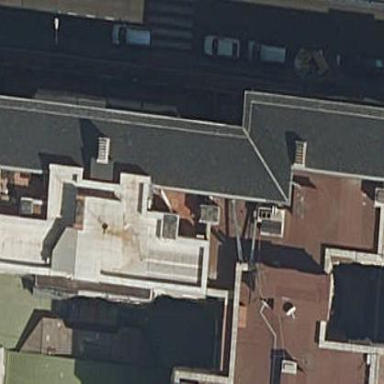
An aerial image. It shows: Part of building.